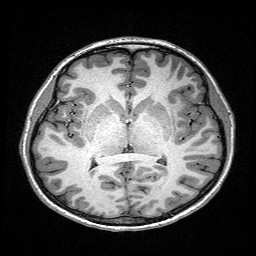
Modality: T1w
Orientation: coronal
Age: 23
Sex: female
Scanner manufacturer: siemens
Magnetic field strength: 3 T
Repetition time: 2.4 s
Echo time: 0.03 s